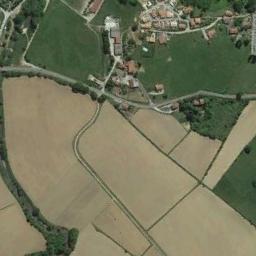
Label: rectangular_farmland